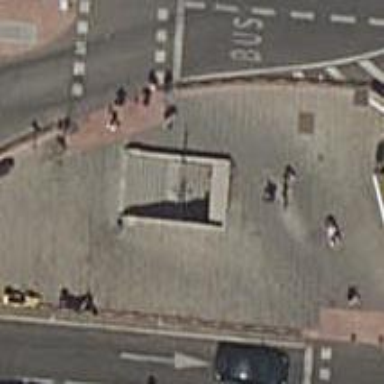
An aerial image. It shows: Subway entrance.